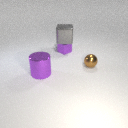
small purple metal cube below large gray metal cube